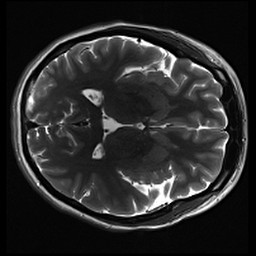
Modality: inplaneT2
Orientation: axial